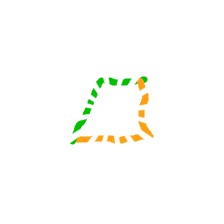
Shape: trapezoid